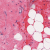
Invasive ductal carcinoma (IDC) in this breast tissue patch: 0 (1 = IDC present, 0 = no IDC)